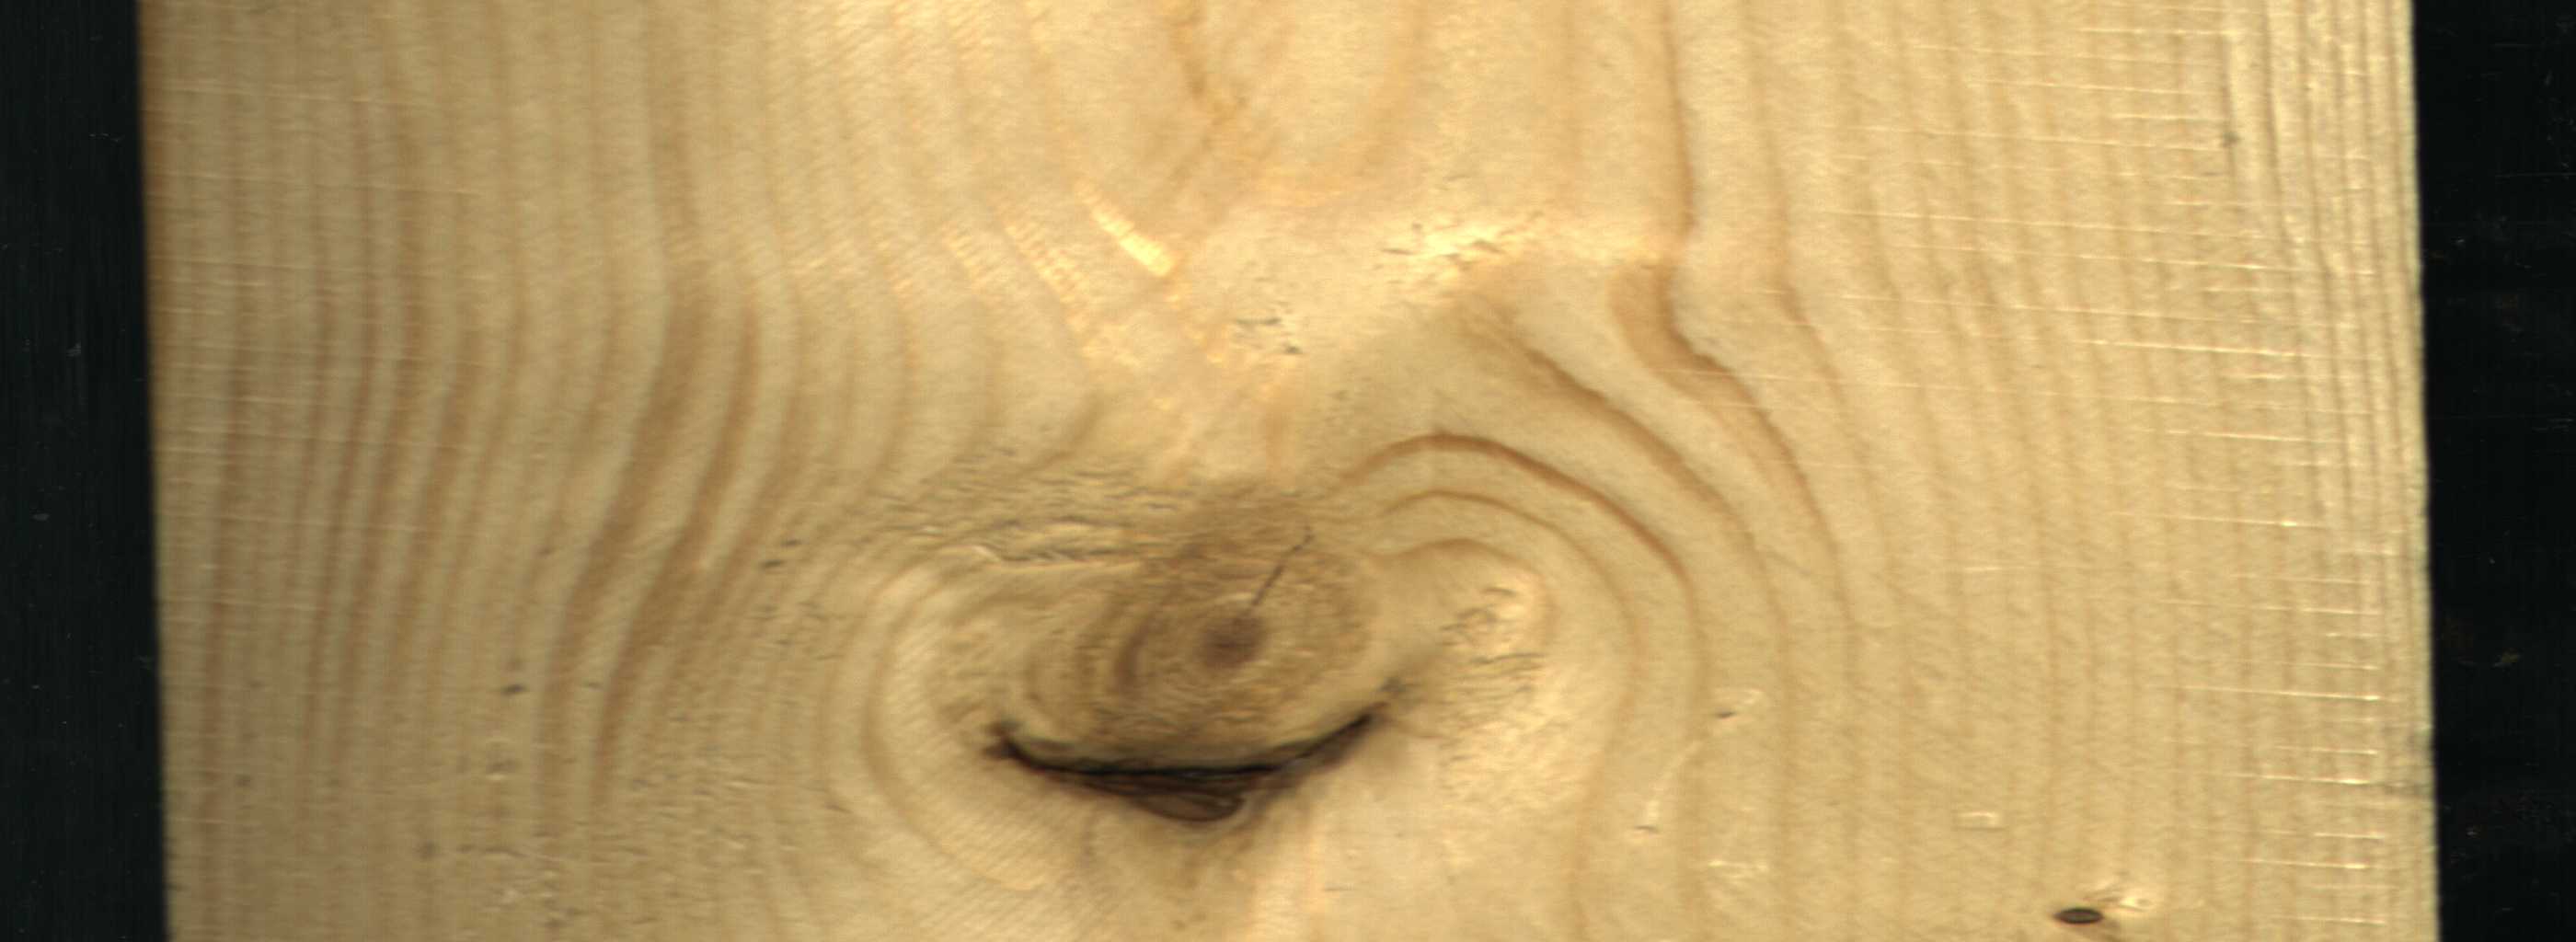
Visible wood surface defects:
overgrown
Dead_Knot
Live_Knot
Live_Knot